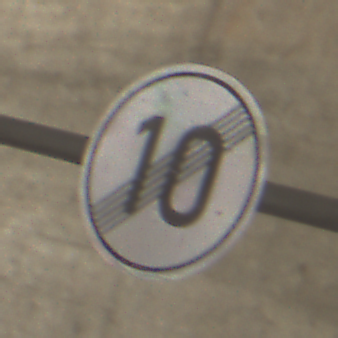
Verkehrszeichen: EndeGeschwindigkeit10
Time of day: Midday
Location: Roofed (Tunnel)
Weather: NotSpecified
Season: NotSpecified
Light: Natural